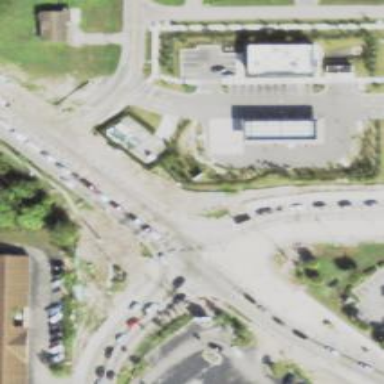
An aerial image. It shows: Uncontrolled crossing along footway.